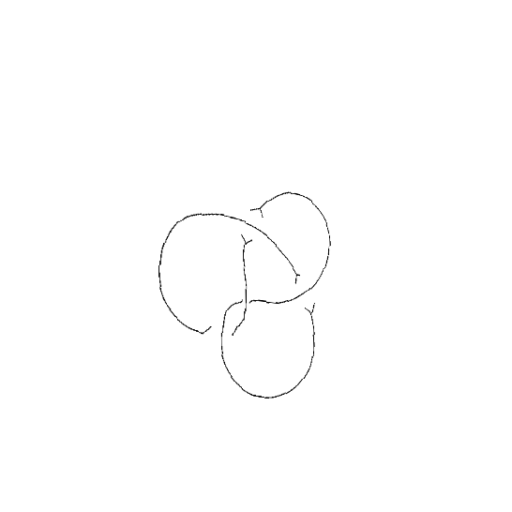
Crossing number: 4